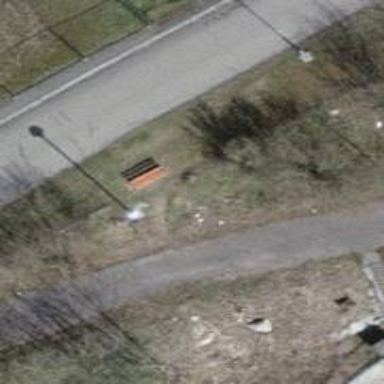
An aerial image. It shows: Brown bench in the vicinity.